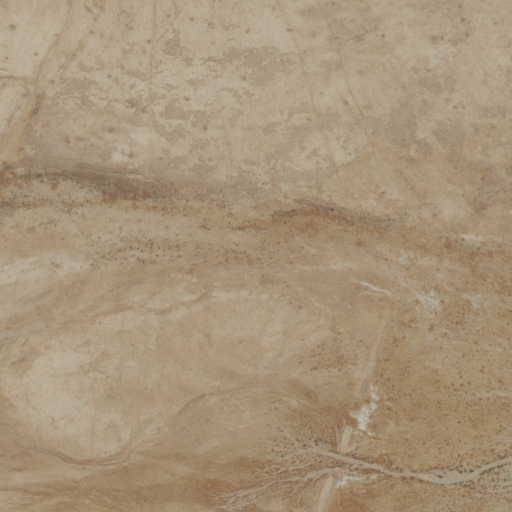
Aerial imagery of valley in New Mexico named Banner Canyon containing barren land, grassland, and shrub